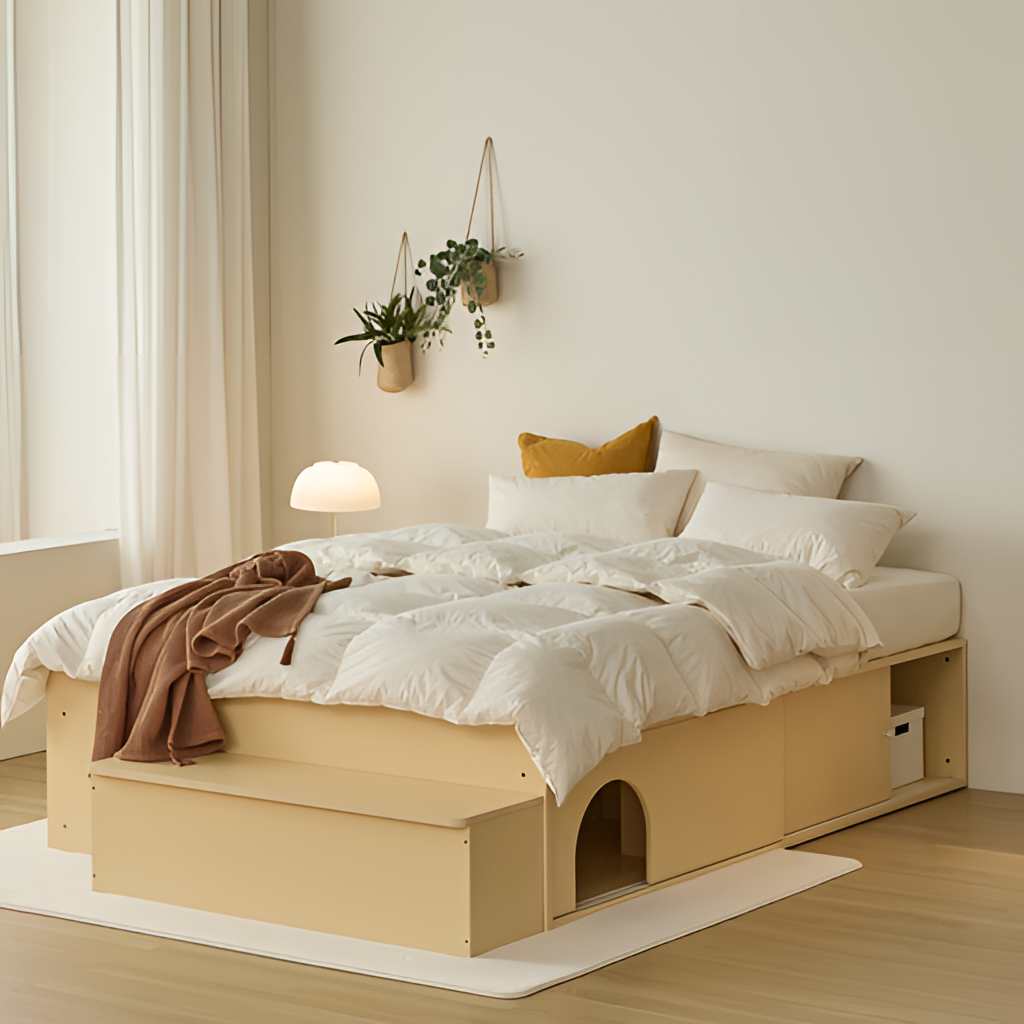
bedroom, wood bed, modern, cream paint wallpaper, with solid pattern, wood flooring, with plank pattern